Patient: sex F, age 71
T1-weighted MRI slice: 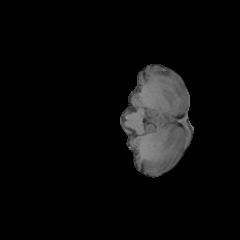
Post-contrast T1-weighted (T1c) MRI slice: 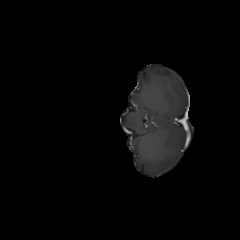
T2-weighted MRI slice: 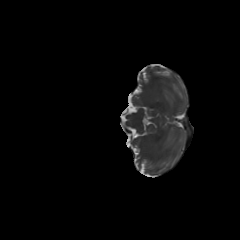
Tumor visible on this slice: no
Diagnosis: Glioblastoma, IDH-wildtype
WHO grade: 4